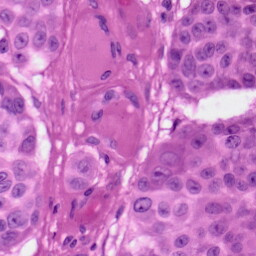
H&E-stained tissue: Skin